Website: home-depot
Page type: payment
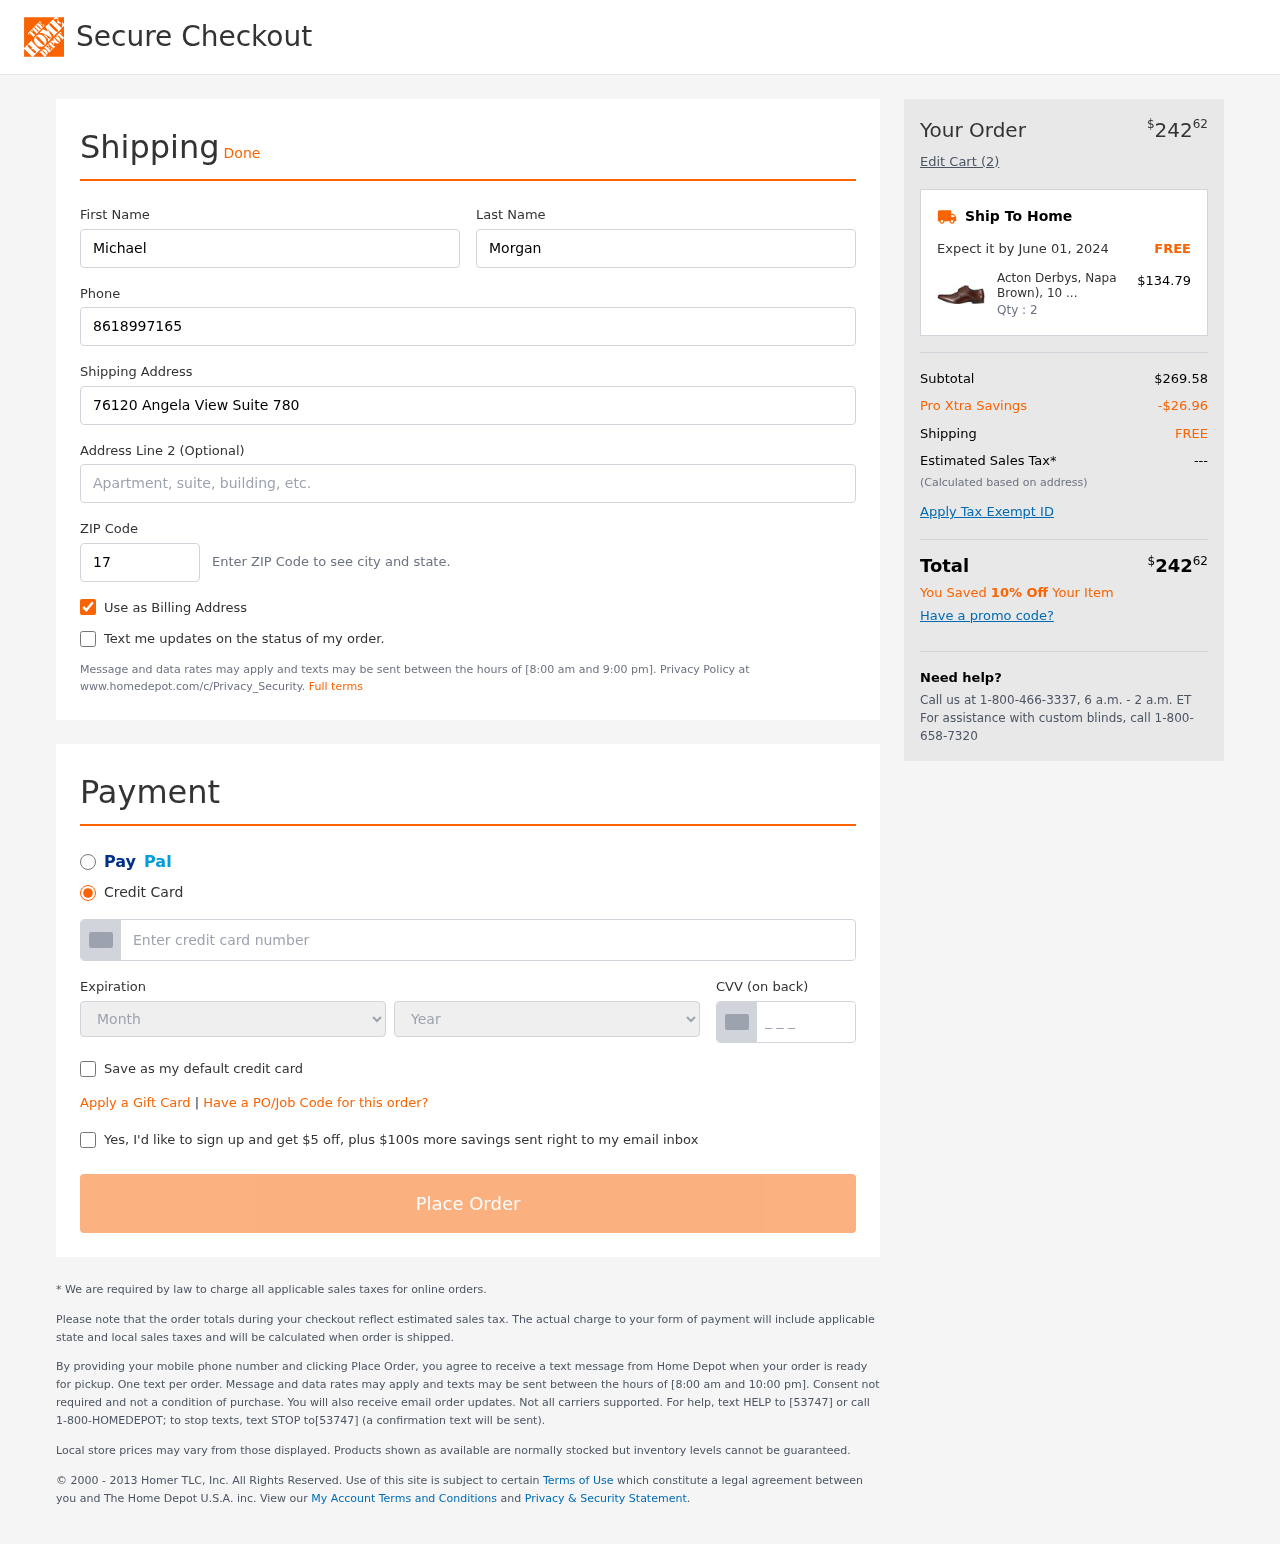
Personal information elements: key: PII_CARD_CVV
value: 501
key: PII_CARD_EXPIRY_MONTH
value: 05
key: PII_CARD_EXPIRY_YEAR
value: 26
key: PII_CARD_NUMBER
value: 6505 4736 0157 9119
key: PII_FIRSTNAME
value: Michael
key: PII_LASTNAME
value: Morgan
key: PII_PHONE
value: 8618997165
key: PII_POSTCODE
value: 17808
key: PII_STREET
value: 76120 Angela View Suite 780
Product elements: key: PRODUCT1_NAME
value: Acton Derbys, Napa Brown), 10 UK
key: PRODUCT1_PRICE
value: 134.79
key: PRODUCT1_QUANTITY
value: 2
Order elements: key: ORDER_TOTAL
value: $24262
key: ORDER_NUM_ITEMS
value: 2
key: ORDER_DELIVERY_DATE
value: June 01, 2024
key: ORDER_SUBTOTAL
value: $269.58
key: ORDER_DISCOUNT
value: -$26.96
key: ORDER_SHIPPING_COST
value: FREE